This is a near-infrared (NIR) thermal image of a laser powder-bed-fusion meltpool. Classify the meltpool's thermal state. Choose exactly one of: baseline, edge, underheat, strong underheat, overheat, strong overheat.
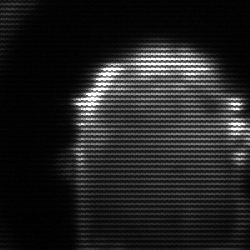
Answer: baseline